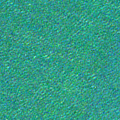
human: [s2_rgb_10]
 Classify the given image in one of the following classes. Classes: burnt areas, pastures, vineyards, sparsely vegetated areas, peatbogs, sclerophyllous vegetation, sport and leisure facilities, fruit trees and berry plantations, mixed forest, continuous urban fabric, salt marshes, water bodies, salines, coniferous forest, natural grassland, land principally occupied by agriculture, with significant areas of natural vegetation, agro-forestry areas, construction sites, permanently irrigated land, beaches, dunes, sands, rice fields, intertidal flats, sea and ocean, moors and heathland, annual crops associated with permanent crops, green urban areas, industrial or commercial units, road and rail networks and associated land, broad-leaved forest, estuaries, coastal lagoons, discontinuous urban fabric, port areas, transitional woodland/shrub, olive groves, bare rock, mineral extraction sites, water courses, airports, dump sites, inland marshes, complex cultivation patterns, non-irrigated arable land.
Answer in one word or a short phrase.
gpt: sea and ocean